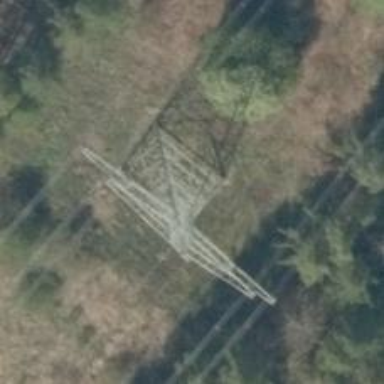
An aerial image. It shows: Power tower.